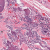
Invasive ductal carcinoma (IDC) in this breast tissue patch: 0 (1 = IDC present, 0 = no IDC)